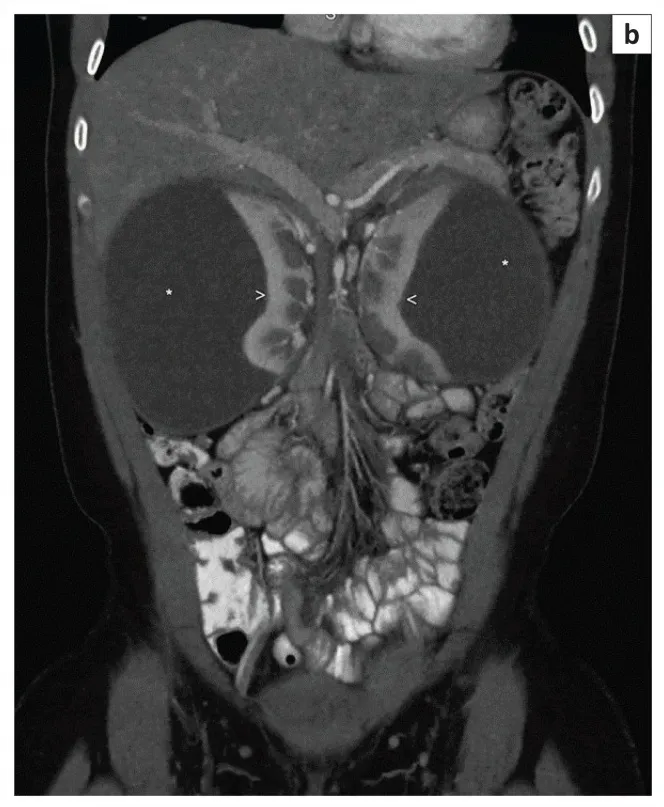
(a, b) Contrast-enhanced axial and coronal computed tomography of the abdomen demonstrating large bilateral subcapsular collections (stars) causing compression of the renal parenchyma (arrowheads).
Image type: radiology (ct)